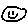
Label: smiley face